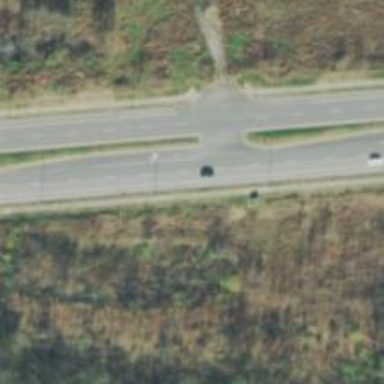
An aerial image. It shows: Secondary road.